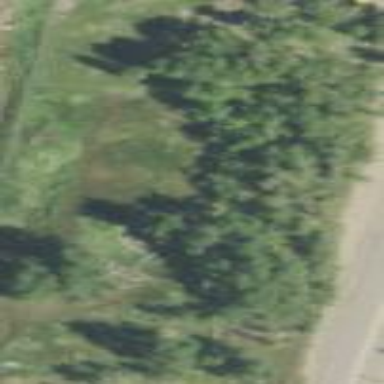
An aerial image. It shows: Mixed leaf woodland.